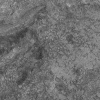
Atmospheric dust classification: not_dusty